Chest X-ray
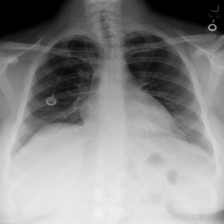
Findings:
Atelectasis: negative
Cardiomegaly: negative
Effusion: negative
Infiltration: negative
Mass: negative
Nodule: negative
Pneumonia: negative
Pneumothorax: negative
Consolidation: negative
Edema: negative
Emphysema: negative
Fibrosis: negative
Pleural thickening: negative
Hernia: negative